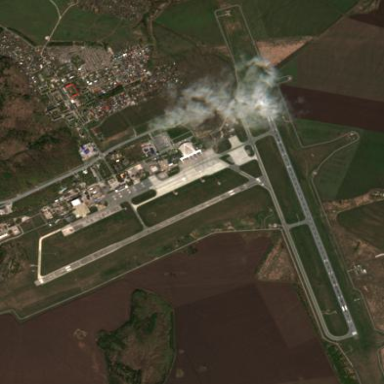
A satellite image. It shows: International aerodrome.